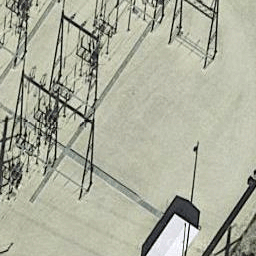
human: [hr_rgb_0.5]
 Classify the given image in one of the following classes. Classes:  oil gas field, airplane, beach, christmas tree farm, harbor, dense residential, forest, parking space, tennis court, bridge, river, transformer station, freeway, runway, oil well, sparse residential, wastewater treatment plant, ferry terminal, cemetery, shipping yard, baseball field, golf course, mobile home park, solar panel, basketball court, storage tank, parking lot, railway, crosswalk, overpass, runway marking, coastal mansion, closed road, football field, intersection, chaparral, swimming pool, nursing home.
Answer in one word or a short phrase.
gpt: transformer station